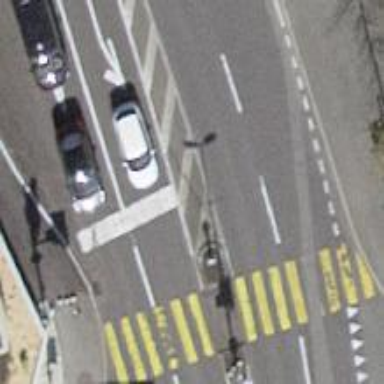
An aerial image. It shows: Road with traffic signals.